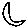
Label: moon